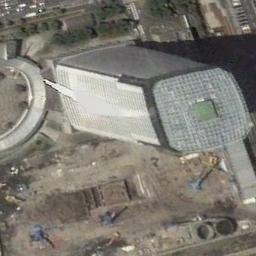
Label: commercial_area